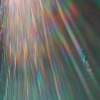
Label: sunburn